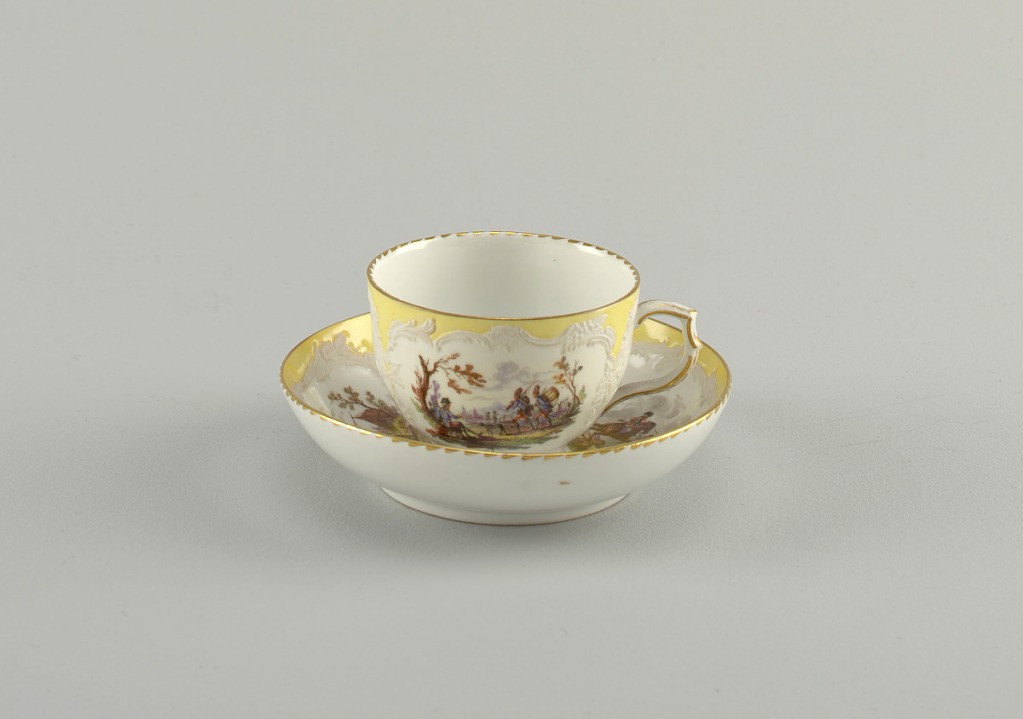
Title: Cup and Saucer with Battle Scenes (Bataillen-Malerei)
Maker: Royal Porcelain Manufactory, Berlin, German, established 1763
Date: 1870–1900
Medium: hard paste porcelain, vitreous enamel, gold
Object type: cup and saucer
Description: Curving cup. Slightly compressed in lower part. Scrolling handle. Saucer slightly curved. Decoration similar to that of 1953-17-48. Neuzierat style.